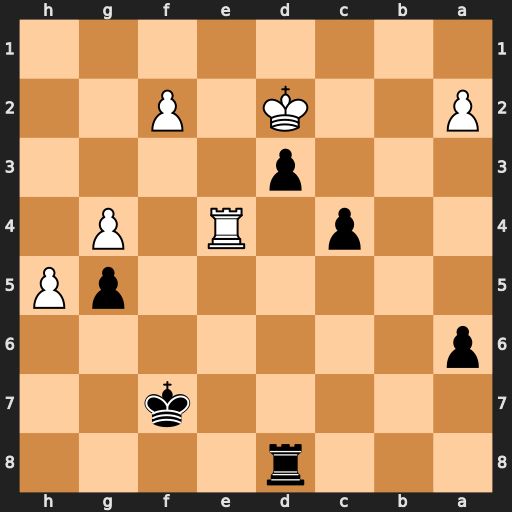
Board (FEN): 3r4/5k2/p7/6pP/2p1R1P1/3p4/P2K1P2/8
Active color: b
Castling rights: -
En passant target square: -
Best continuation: c3+ Kxc3 d2